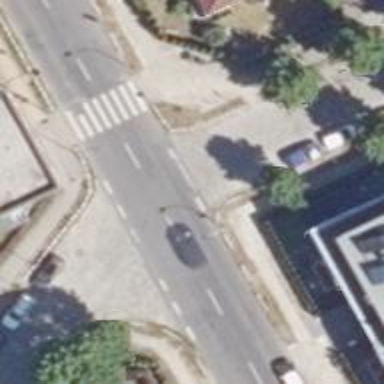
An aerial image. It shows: Sidewalk.